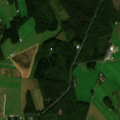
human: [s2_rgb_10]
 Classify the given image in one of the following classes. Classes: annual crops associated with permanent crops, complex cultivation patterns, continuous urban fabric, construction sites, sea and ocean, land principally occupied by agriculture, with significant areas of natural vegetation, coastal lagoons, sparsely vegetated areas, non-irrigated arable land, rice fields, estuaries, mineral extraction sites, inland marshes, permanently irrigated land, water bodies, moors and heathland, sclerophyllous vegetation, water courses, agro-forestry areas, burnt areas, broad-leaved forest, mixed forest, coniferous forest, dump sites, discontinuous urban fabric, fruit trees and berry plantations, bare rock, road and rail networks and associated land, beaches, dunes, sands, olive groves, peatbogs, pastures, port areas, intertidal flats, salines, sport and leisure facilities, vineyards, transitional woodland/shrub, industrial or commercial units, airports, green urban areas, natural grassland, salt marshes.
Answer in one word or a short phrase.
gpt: non-irrigated arable land, land principally occupied by agriculture, with significant areas of natural vegetation, coniferous forest, mixed forest